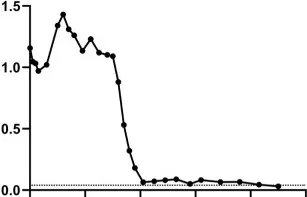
The trends of laboratory test results. The levels of TNI, BNP, LDH, and CK-MB were mildly higher than normal before surgery, significantly increased within 10 days after tumor resection, and 3 months later, returned to be normal (A-D). Horizontal dashed black lines in each graph designate the upper and lower limits of the normal range for each variable, as determined by the Beijing Tongren Hospital Clinical Hematology Laboratory.
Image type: chart (chart)